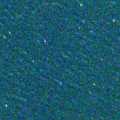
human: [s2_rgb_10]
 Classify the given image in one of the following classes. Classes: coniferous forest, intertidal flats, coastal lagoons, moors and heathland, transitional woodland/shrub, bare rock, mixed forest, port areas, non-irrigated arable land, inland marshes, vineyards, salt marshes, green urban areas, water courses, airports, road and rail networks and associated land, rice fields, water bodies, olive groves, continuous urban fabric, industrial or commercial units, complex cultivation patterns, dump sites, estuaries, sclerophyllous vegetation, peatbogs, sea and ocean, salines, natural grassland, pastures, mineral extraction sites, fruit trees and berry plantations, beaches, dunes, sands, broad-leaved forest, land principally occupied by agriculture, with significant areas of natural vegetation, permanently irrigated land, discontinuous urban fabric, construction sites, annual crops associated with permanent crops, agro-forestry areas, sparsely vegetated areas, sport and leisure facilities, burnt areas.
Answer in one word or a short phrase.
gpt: sea and ocean